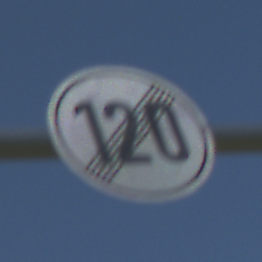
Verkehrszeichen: EndeGeschwindigkeit120
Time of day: Midday
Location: Outdoor (Nature)
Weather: Clear
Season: NotSpecified
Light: Natural